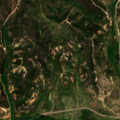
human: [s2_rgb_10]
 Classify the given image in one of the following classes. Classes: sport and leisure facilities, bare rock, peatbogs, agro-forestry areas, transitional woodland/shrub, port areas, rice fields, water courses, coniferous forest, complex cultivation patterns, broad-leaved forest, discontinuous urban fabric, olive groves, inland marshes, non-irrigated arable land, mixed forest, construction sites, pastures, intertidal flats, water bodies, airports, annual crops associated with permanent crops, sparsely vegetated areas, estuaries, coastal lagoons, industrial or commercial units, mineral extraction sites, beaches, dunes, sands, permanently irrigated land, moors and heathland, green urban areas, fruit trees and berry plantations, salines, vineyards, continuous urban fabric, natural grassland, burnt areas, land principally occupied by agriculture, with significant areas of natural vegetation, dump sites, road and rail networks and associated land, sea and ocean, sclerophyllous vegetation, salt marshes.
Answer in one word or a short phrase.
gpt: rice fields, broad-leaved forest, transitional woodland/shrub